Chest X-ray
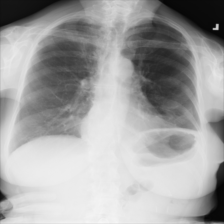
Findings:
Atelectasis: negative
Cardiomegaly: negative
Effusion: negative
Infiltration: negative
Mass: negative
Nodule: negative
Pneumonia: negative
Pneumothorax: negative
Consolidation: negative
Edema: negative
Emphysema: negative
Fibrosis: positive
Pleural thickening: negative
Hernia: negative